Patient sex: M
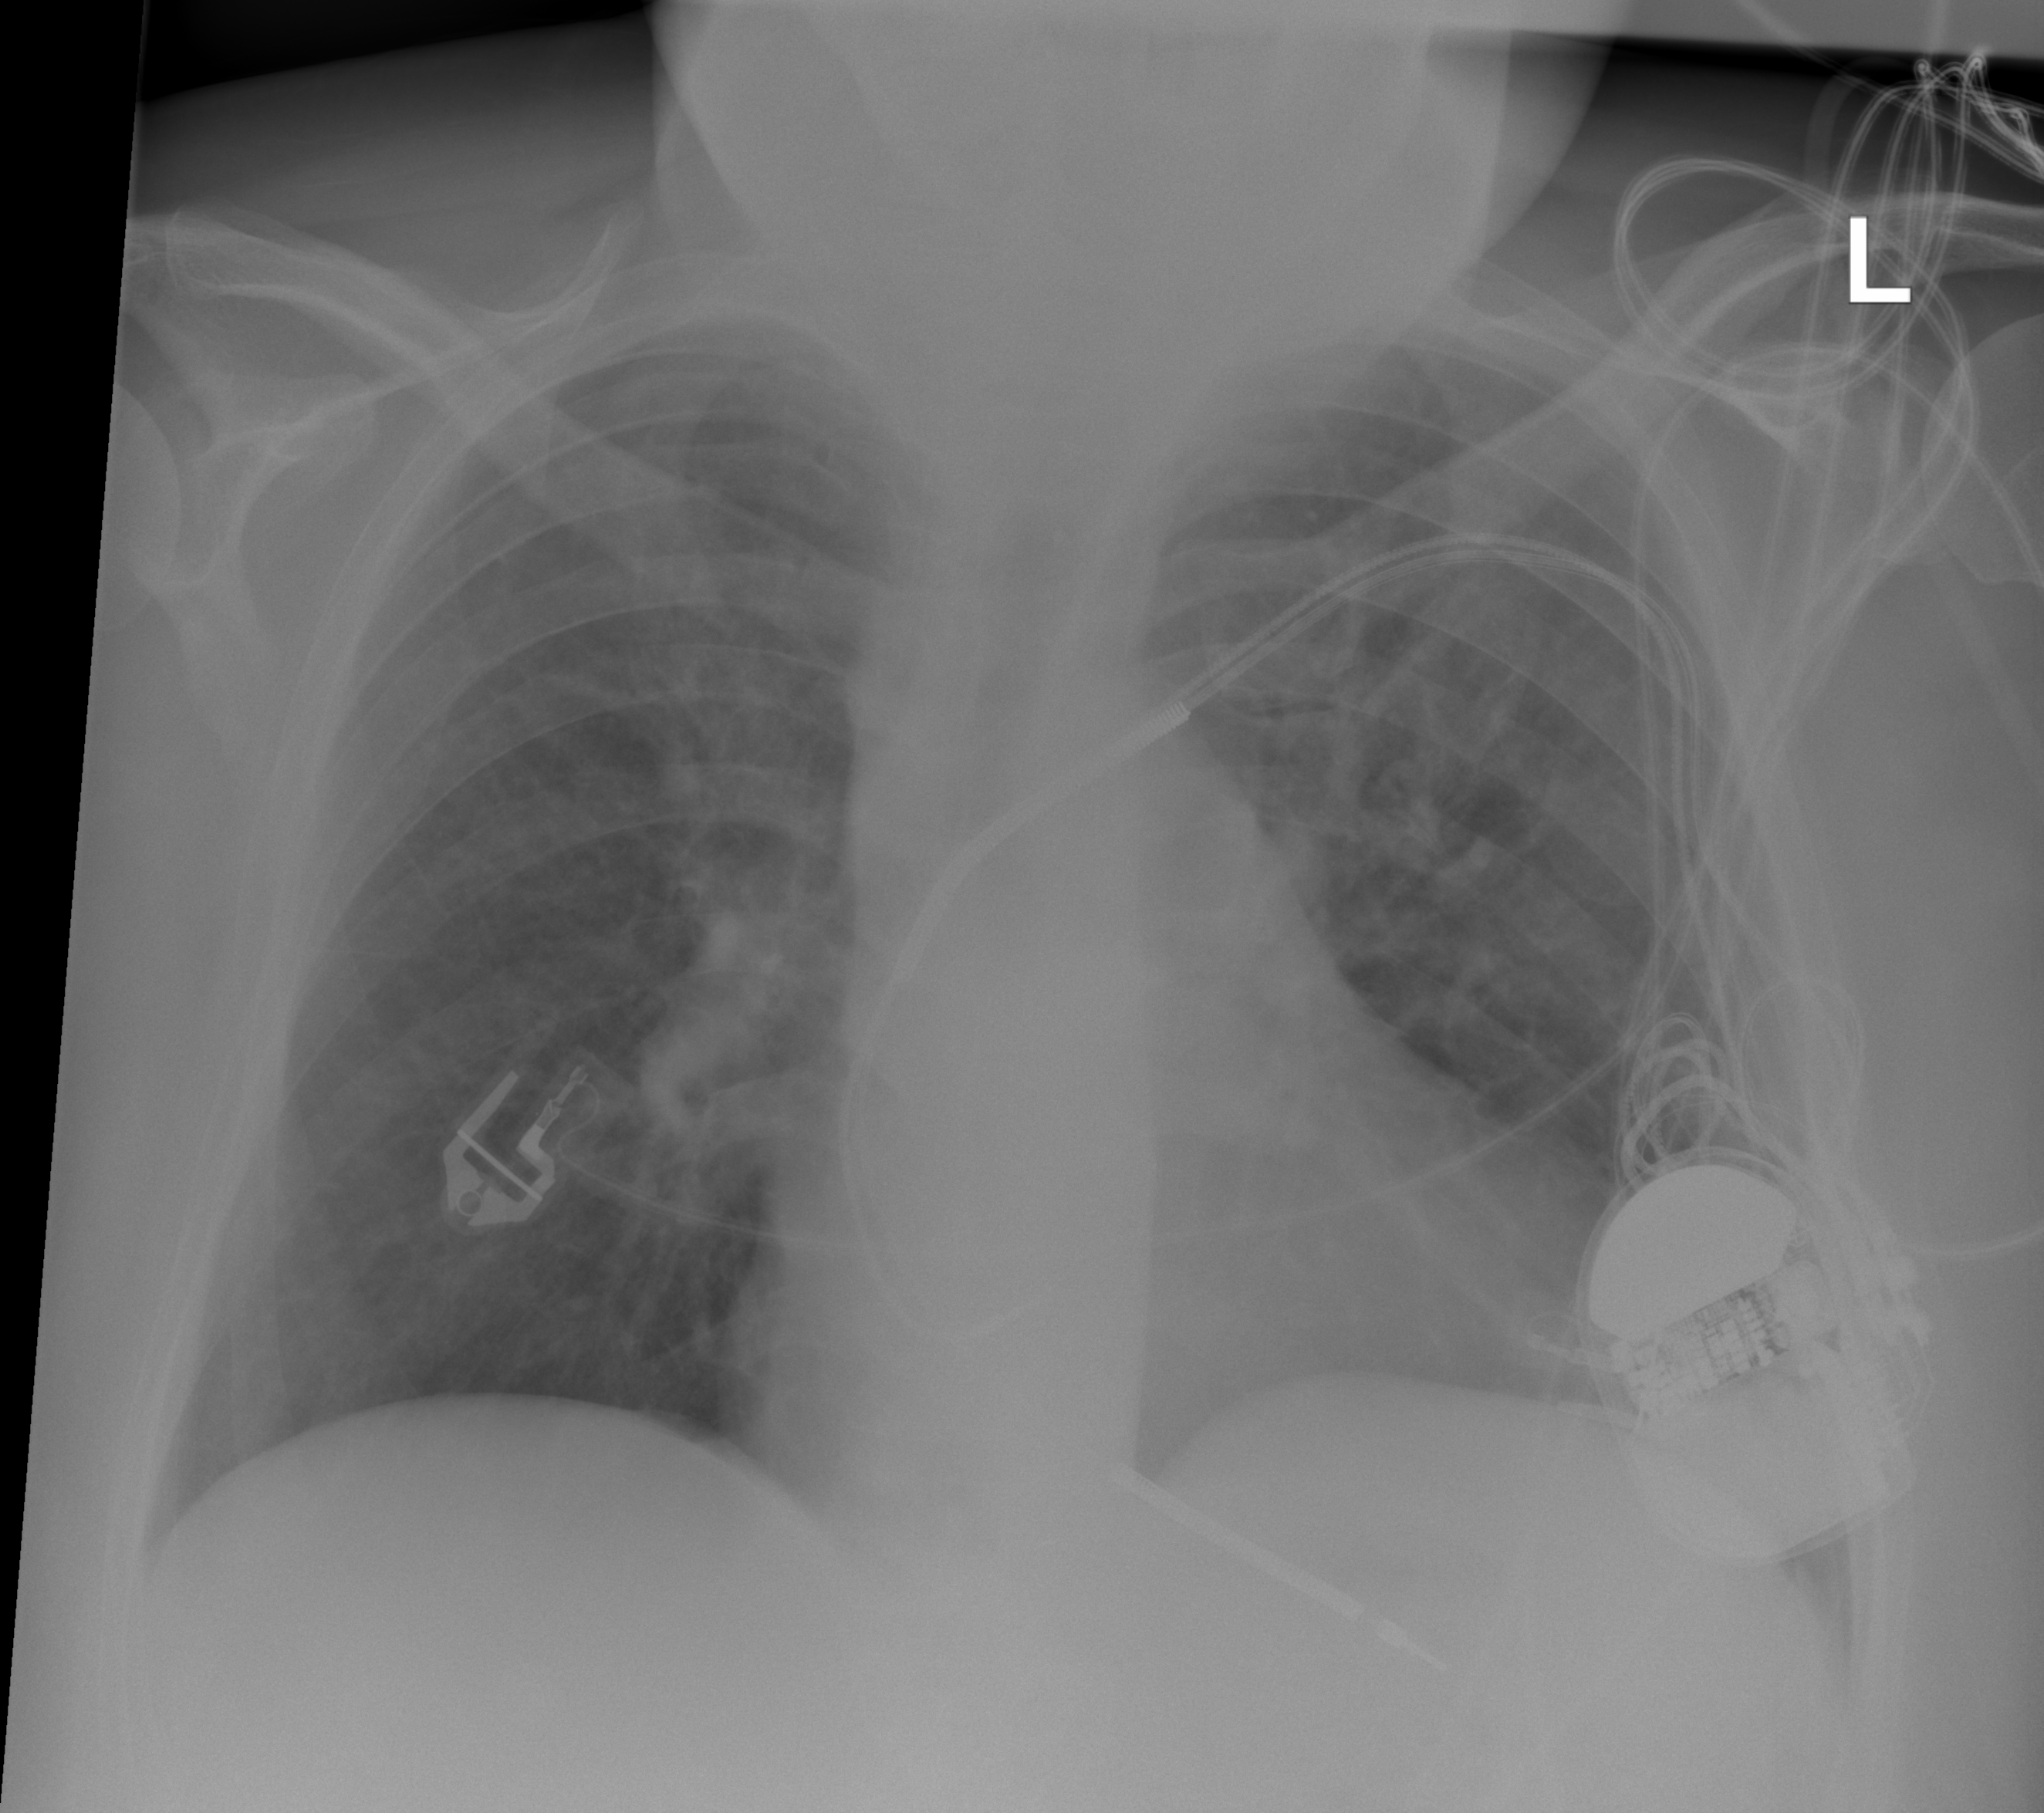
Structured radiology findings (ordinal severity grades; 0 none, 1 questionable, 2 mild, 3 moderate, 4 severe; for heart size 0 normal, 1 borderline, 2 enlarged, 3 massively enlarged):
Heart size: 1
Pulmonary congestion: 2
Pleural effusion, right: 0
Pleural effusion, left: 0
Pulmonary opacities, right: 0
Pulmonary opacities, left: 0
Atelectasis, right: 0
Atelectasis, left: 0